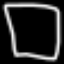
Label: square